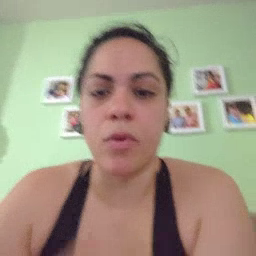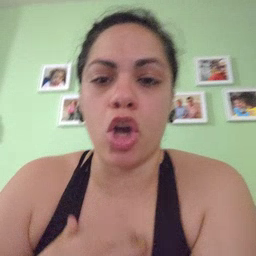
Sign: hungry